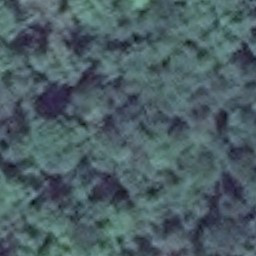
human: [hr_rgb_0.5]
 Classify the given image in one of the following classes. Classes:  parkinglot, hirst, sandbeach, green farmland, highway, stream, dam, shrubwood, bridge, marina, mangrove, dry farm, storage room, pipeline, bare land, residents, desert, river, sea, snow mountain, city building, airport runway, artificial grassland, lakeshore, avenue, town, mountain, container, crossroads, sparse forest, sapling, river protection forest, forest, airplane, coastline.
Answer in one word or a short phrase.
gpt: forest